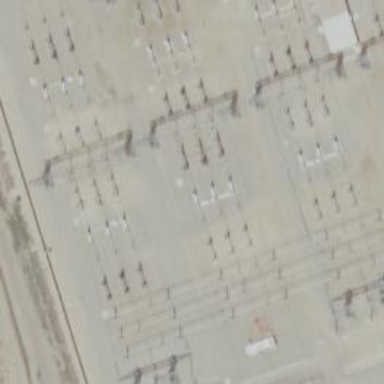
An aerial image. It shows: Switch used for power control.